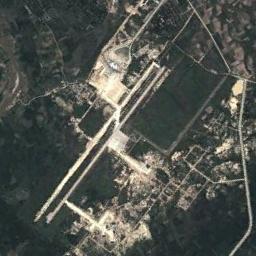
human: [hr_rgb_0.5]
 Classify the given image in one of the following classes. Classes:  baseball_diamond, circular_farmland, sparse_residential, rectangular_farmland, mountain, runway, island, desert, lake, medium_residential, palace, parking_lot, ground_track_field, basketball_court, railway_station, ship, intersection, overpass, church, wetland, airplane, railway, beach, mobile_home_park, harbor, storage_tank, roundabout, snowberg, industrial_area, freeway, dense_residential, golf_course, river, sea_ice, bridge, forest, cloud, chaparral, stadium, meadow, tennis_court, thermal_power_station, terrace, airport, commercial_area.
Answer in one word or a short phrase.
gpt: airport